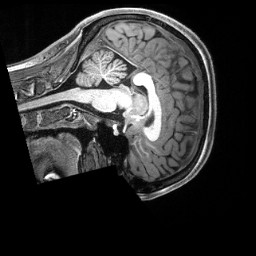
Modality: T1w
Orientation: sagittal
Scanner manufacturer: siemens
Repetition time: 2.5 s
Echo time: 0.00231 s